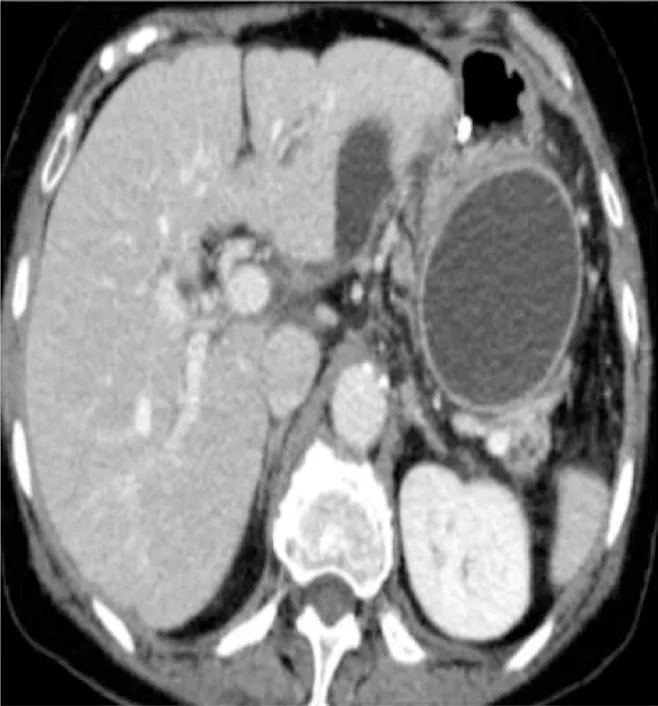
CT scan showing cyst In left hypochondrium (case 3).
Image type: radiology (ct)